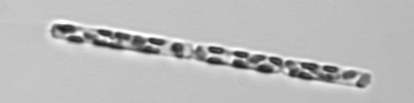
Label: Dactyliosolen_fragilissimus